Field crop: tomato
Growth stage: 2
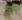
Species: solanum